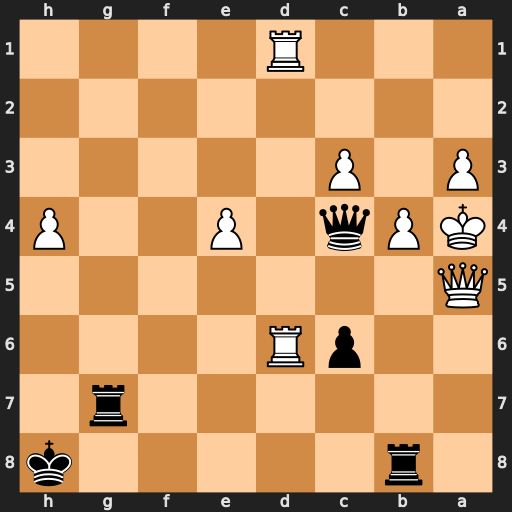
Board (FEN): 1r5k/6r1/2pR4/Q7/KPq1P2P/P1P5/8/3R4
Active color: b
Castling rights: -
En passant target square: -
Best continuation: Rxb4+ Qxb4 Ra7#